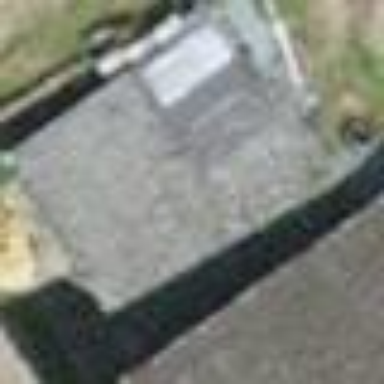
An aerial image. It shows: View of roof of building.